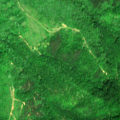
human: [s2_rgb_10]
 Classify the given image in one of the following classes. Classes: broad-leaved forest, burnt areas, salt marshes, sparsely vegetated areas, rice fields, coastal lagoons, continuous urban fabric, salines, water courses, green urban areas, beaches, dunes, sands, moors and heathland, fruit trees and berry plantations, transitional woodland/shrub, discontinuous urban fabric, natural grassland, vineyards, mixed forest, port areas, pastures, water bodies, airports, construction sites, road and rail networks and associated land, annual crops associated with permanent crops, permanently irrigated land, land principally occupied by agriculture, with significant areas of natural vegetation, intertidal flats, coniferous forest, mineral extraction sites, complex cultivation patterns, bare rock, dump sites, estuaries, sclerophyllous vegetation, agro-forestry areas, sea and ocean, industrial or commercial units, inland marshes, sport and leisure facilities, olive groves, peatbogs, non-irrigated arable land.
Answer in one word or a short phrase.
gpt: non-irrigated arable land, broad-leaved forest, mixed forest, transitional woodland/shrub